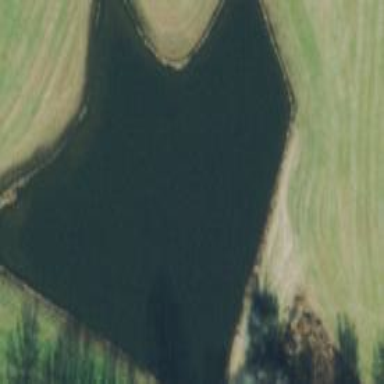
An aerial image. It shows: Lake with natural water.